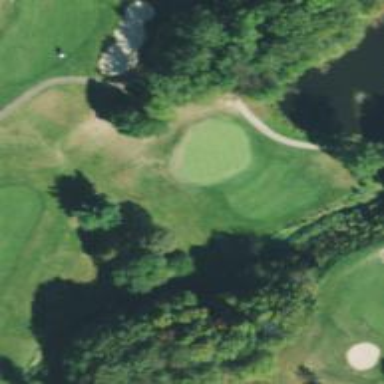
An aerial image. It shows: Golf hole.